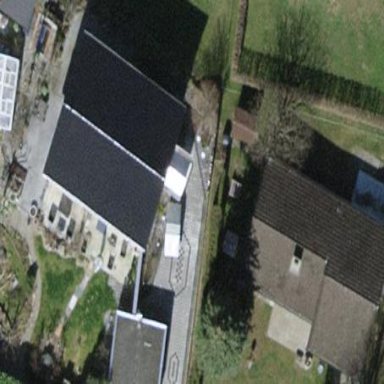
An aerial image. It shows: Simple house.